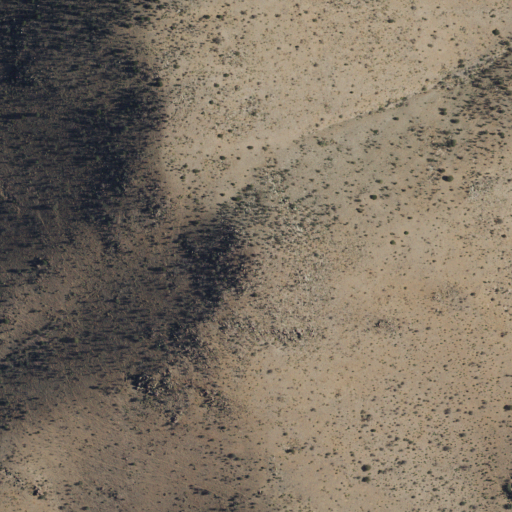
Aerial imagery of mountain in New Mexico named Horse Mountain containing grassland, evergreen forest, and shrub